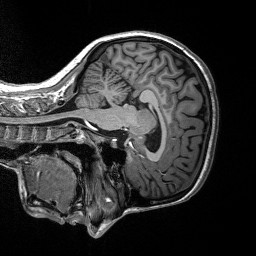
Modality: T1w
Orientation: sagittal
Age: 23
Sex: female
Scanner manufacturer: siemens
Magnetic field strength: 3 T
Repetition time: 2.53 s
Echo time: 0.00219 s